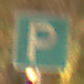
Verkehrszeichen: Parken
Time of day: Night
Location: Outdoor (Suburban)
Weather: Clear
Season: NotSpecified
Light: Artificial